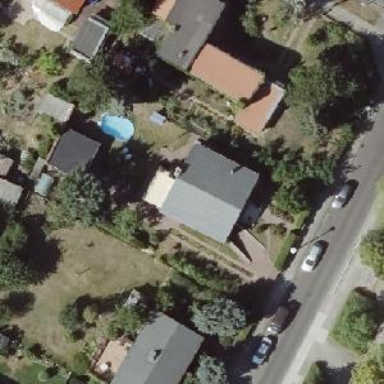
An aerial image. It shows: Detached building.